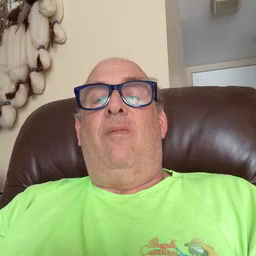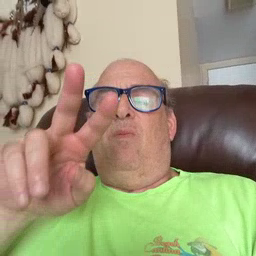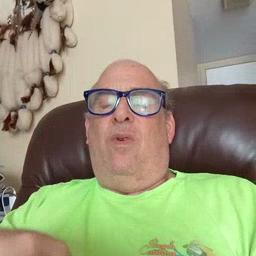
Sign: read